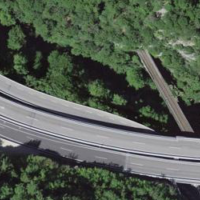
EUNIS habitat code: 57
Species observed at this site:
Aruncus dioicus
Salvia glutinosa
Lamium galeobdolon